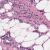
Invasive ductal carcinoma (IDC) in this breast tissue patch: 1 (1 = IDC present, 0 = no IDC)